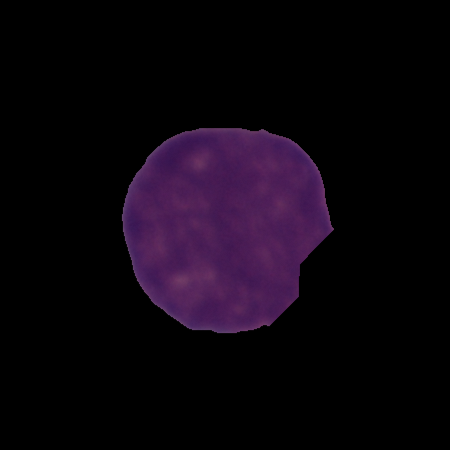
Label: cancer